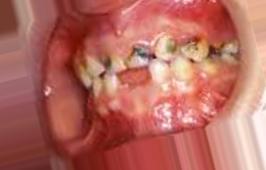
Condition: Caries